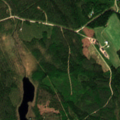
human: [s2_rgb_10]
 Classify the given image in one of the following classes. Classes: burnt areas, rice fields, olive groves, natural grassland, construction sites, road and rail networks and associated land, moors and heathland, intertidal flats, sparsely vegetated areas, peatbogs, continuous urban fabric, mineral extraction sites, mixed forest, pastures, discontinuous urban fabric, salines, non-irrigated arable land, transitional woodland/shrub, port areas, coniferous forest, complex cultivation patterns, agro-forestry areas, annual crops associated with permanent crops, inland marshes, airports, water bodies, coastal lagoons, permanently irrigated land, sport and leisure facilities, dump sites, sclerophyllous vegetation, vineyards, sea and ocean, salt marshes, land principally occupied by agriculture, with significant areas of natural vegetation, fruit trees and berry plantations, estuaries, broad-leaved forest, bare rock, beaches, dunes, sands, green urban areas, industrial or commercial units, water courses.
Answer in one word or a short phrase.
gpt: coniferous forest, mixed forest, water bodies